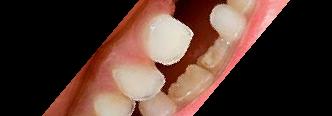
Condition: hypodontia